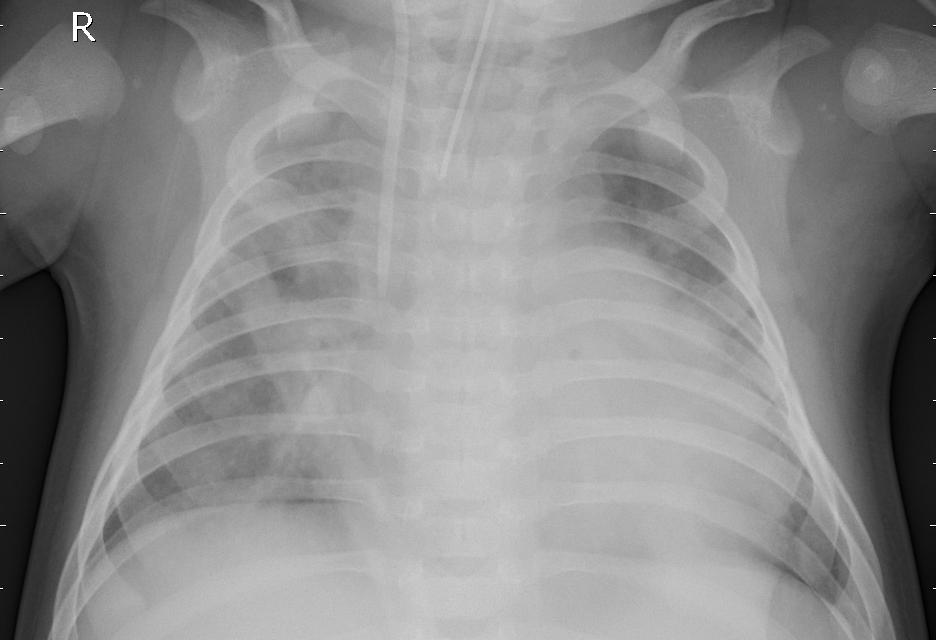
Diagnosis: PNEUMONIA